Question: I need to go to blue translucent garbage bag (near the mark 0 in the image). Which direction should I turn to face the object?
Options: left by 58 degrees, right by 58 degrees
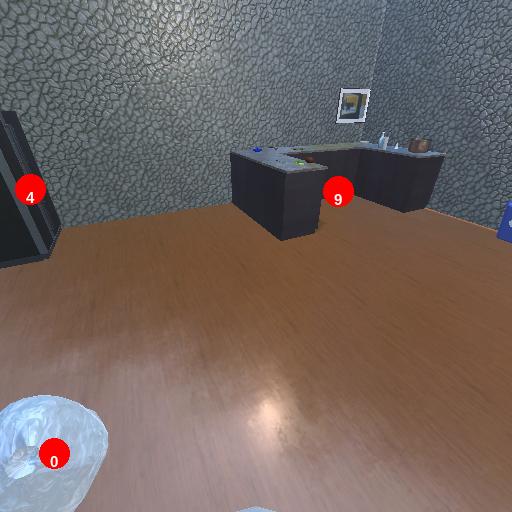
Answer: left by 58 degrees